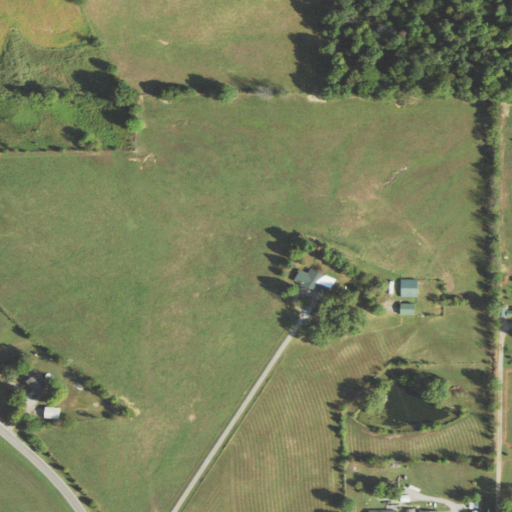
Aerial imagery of mountain in Illinois named Round Knob containing pasture, deciduous forest, cultivated crops, open development, and low intensity development